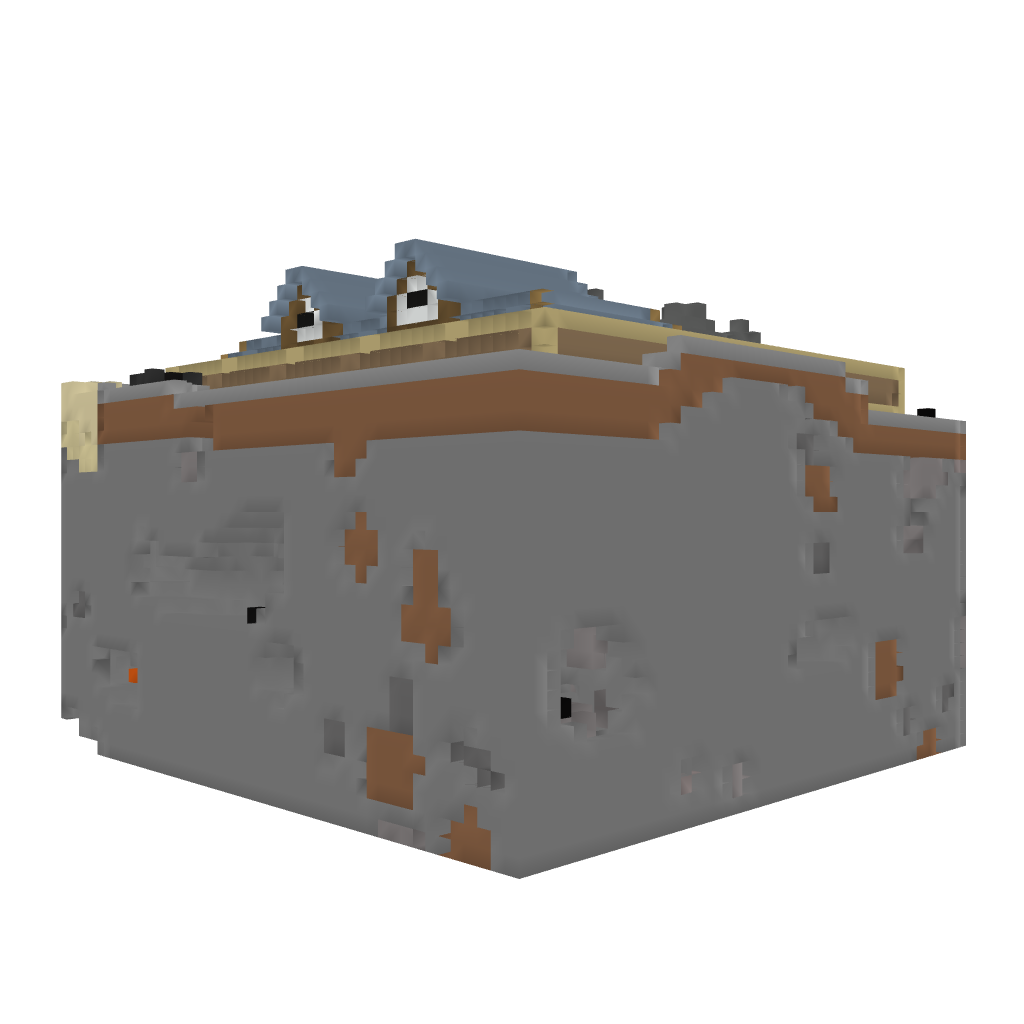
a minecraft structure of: Lovely small house with path garden